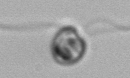
Label: flagellate_morphotype1